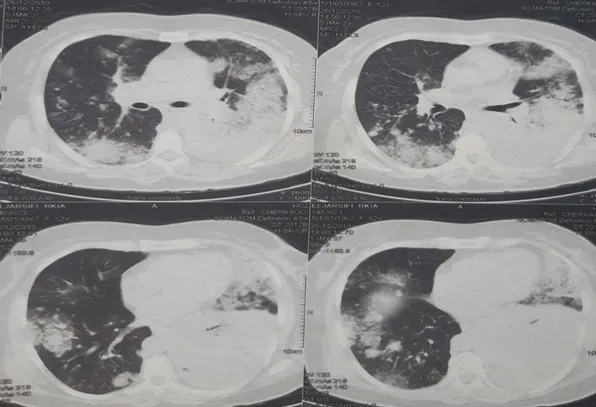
The thoracic computed tomography (CT) showing an alveolar condensation of the left lower lobe containing an air bronchogram, associated with multiple nodular lesions and alveolar condensation of the right lung.
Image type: radiology (ct)